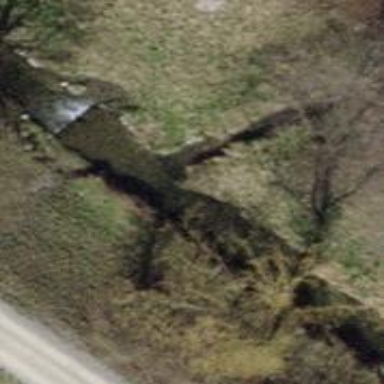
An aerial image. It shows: Ditch serving as waterway.